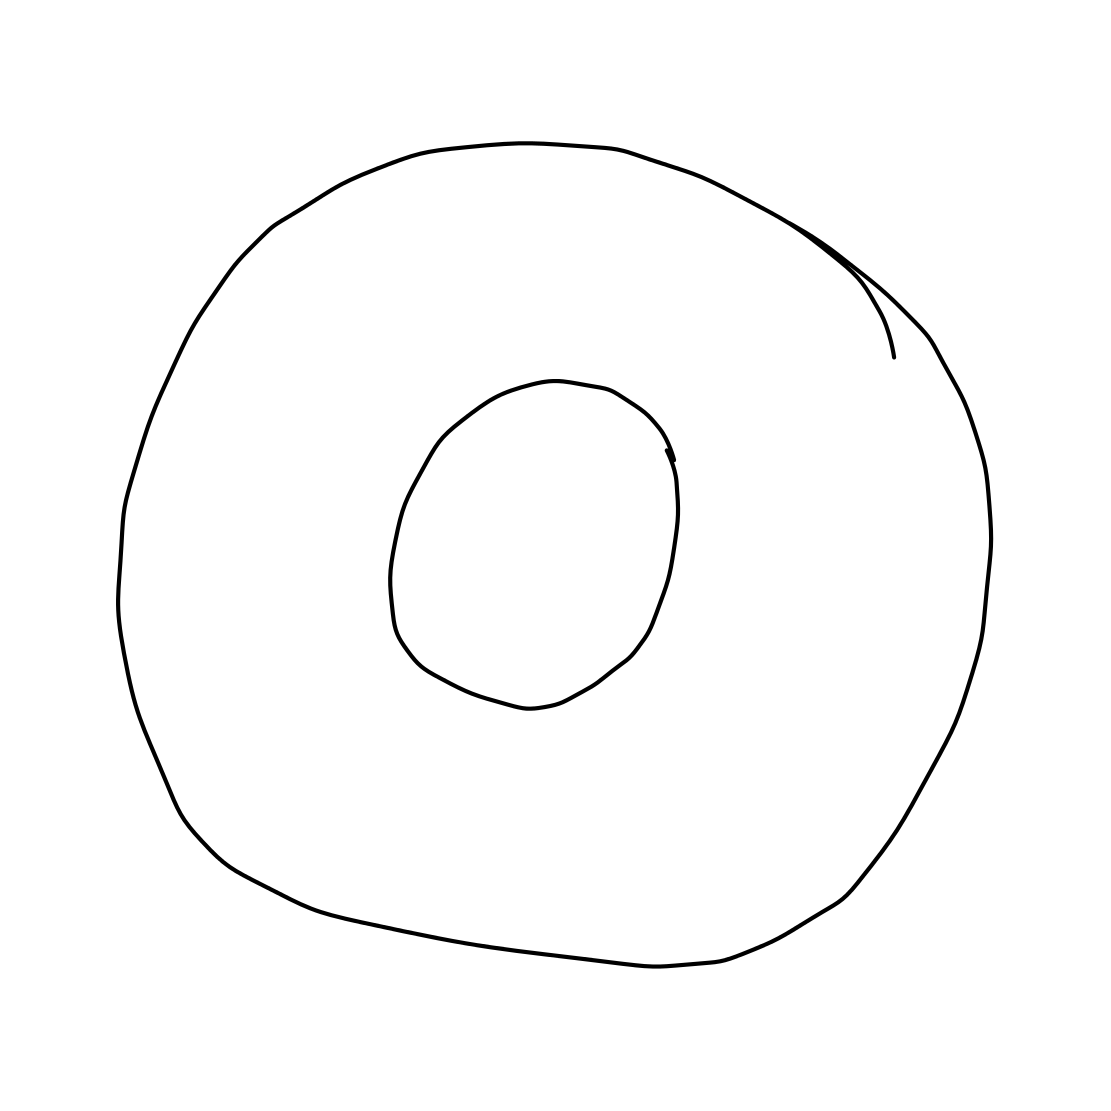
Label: donut